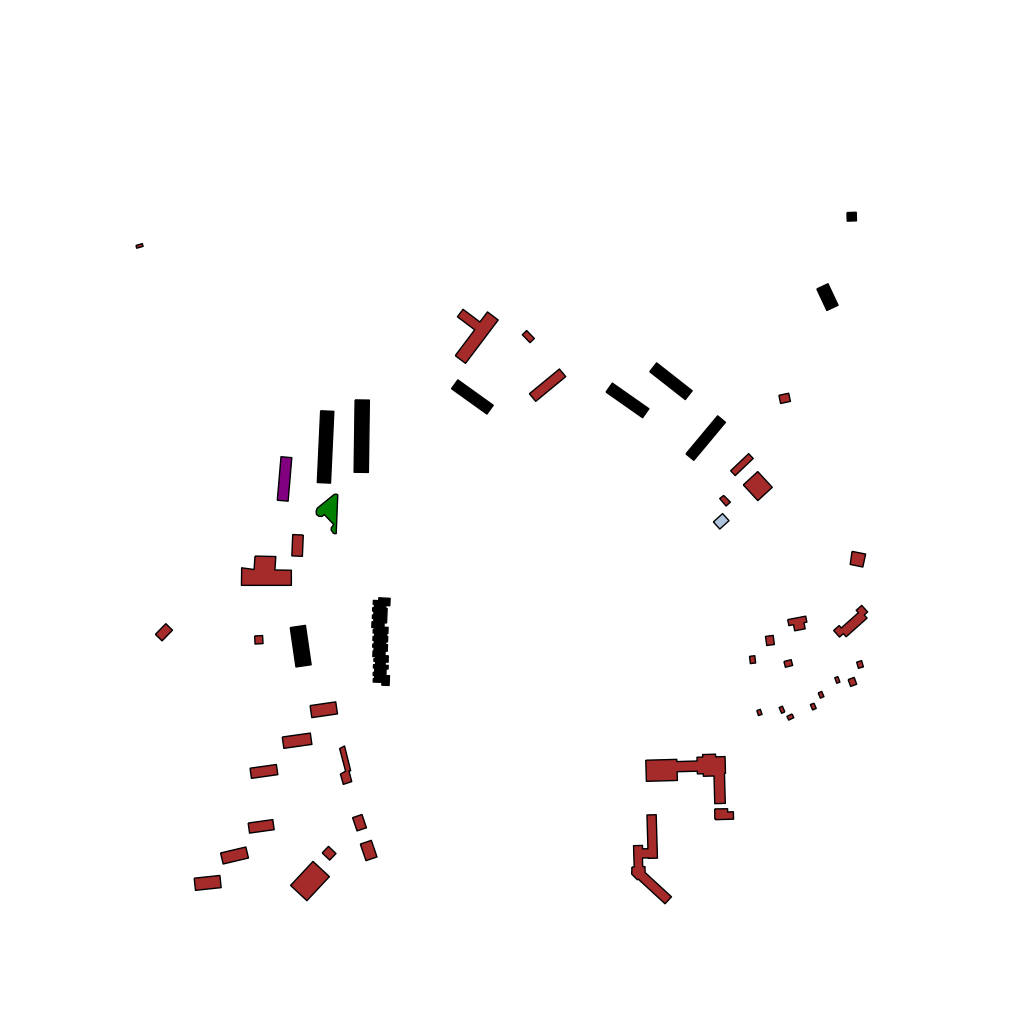
Tags: overhead vector_map, agriculture, industrial, recreation, residential, modern, soviet, individual_rise, low_rise, density_3, Building, Facility, Kinder, Park, Post, 1.0 km²